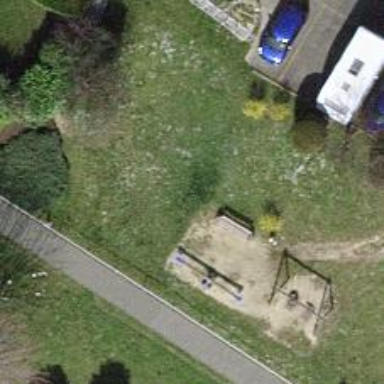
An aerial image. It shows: Playground area for leisure activities on the land.